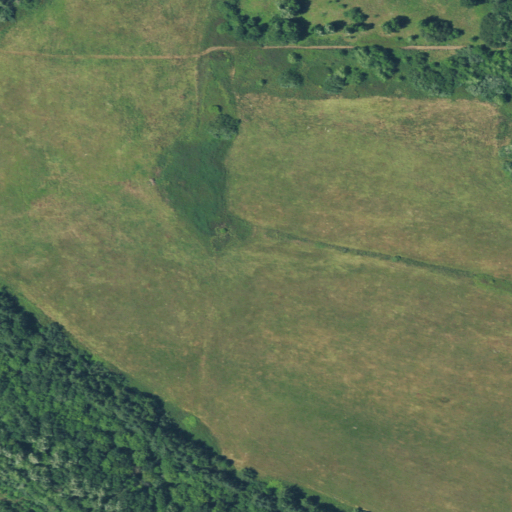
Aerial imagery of island in California named Cock Robin Island containing pasture, herbaceous wetlands, woody wetlands, and grassland